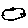
Label: cloud